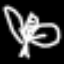
Label: angel